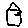
Label: house